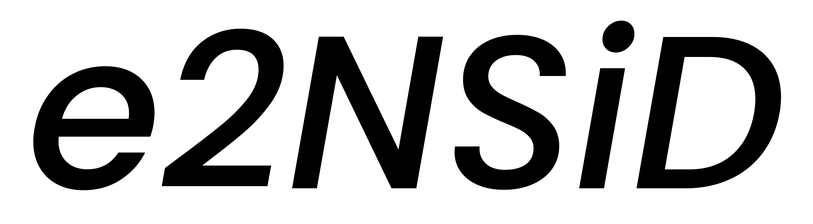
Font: Poppins-MediumItalic